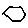
Label: hexagon